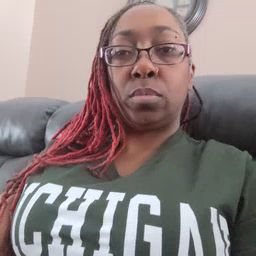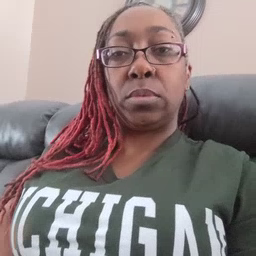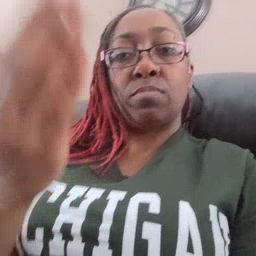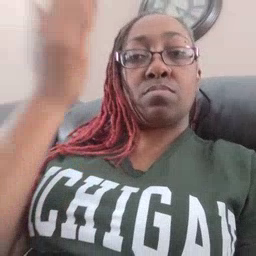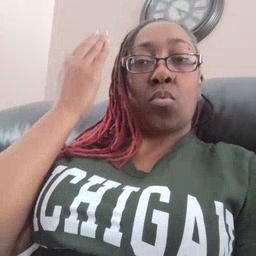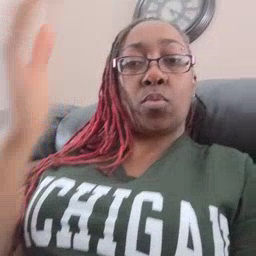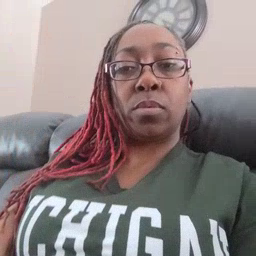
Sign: morning